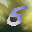
Label: 5